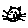
Label: cat